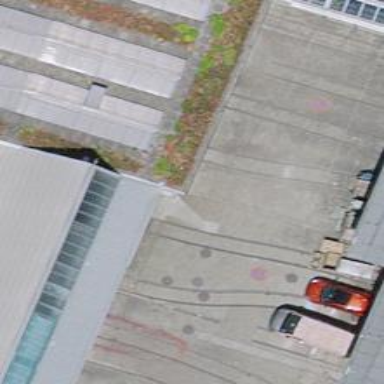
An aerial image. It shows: Tram railway with one track running through service yard. The railway is electrified with contact lines.